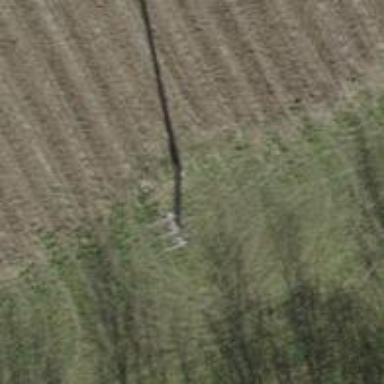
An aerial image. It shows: Minor power line.